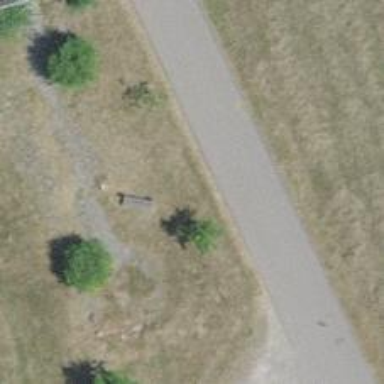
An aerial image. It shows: Brown bench.